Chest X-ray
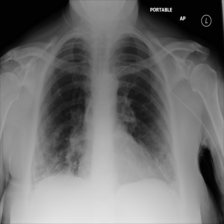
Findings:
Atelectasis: negative
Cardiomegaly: negative
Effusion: negative
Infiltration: negative
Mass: negative
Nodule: negative
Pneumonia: negative
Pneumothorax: negative
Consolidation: negative
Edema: negative
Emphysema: negative
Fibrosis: negative
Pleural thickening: negative
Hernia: negative